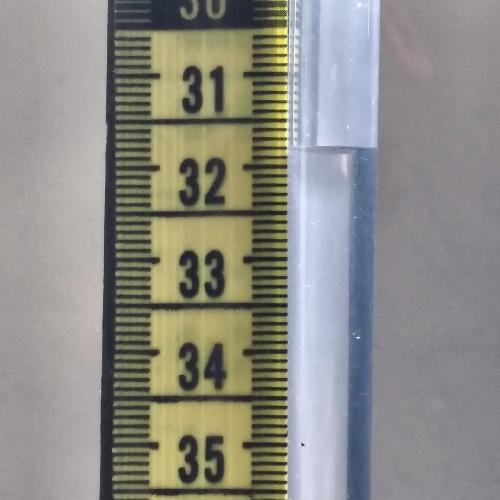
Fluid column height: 31.8 cm